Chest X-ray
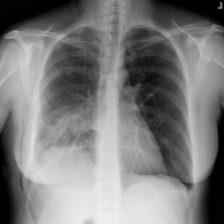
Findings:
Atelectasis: negative
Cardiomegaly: negative
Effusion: negative
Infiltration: positive
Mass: negative
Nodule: negative
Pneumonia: negative
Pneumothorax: positive
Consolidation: negative
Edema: negative
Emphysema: negative
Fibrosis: negative
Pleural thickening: negative
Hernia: negative